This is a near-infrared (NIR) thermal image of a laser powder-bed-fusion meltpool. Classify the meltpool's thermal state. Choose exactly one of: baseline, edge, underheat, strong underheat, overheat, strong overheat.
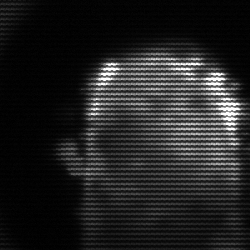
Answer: baseline